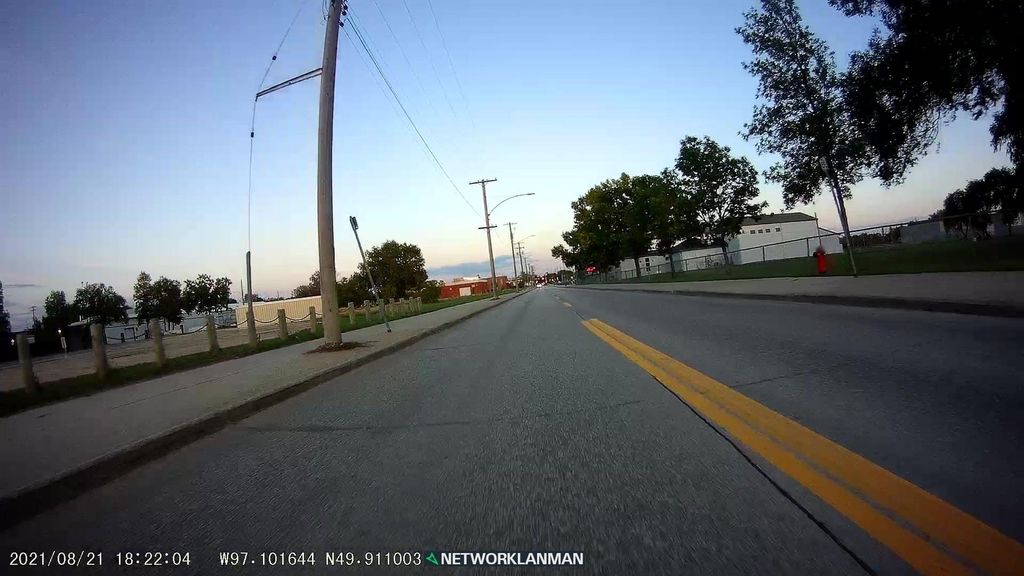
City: winnipeg